Interaction volume radius: 10 \u00c5
Interaction volume height: 15 \u00c5
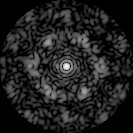
Disorder parameter: 0.6657